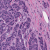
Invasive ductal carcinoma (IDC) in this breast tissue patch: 1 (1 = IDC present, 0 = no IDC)